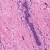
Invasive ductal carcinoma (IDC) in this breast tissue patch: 0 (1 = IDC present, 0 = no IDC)